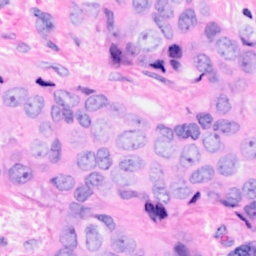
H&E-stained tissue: Breast